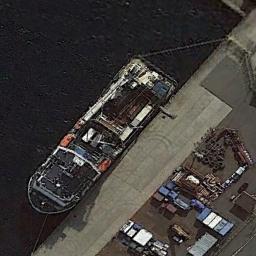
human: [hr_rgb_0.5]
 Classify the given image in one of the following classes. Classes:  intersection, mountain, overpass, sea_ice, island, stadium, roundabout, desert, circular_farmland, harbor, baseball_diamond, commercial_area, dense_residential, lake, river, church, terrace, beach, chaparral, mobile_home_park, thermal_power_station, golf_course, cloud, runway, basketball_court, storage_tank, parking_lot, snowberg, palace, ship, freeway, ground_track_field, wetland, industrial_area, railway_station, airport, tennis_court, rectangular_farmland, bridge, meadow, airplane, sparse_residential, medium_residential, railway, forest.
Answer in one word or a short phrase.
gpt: ship